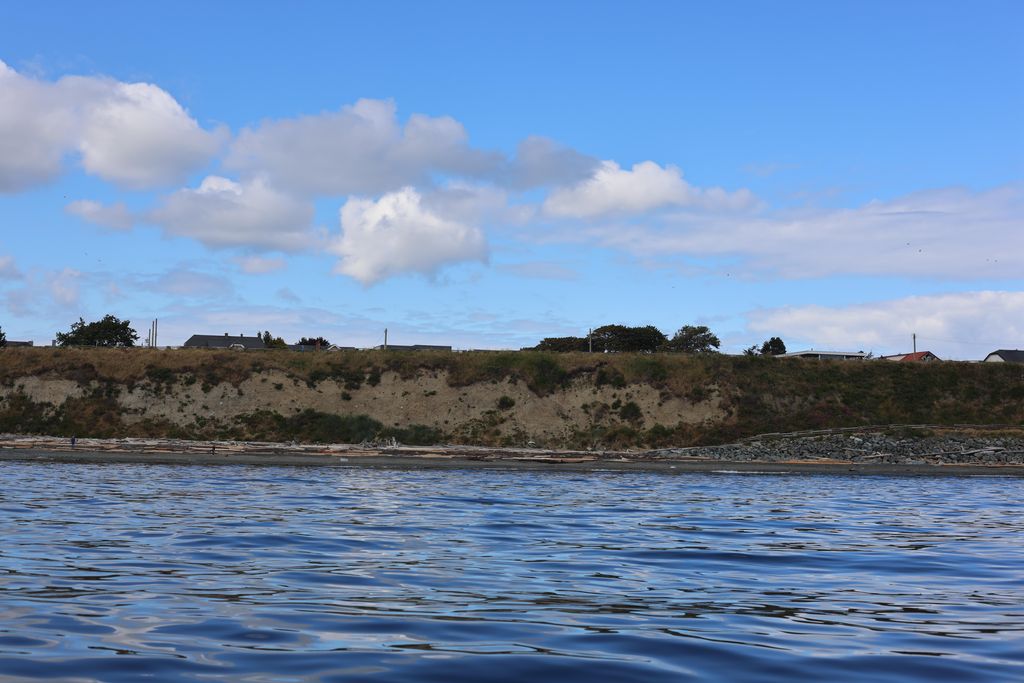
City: victoria